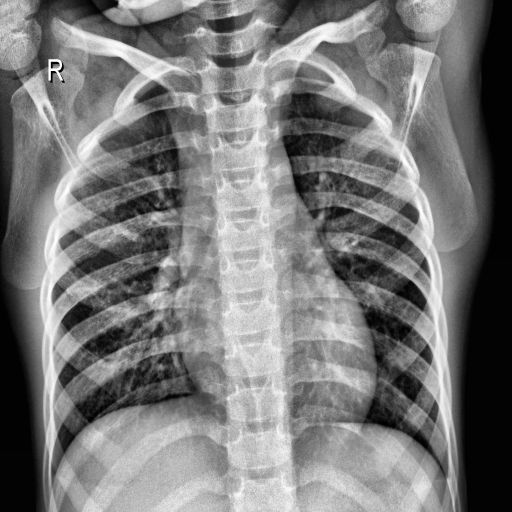
Finding: NORMAL